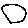
Label: circle